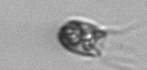
Label: Balanion